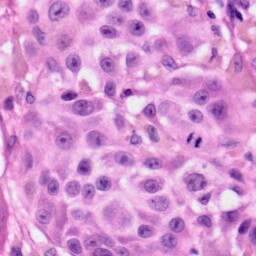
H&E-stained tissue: Skin